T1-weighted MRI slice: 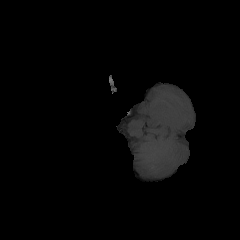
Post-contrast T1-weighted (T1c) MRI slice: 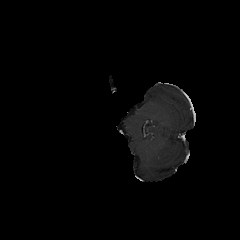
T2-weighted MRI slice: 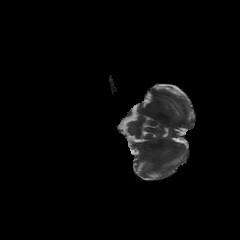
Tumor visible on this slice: no